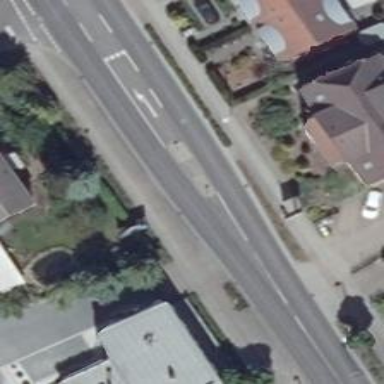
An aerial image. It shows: Primary road with asphalt surface.